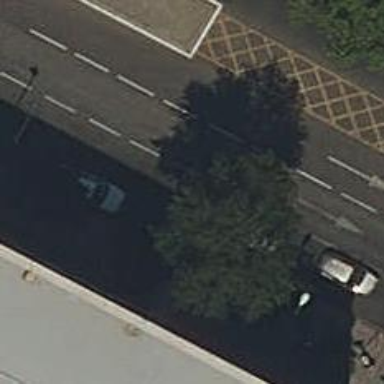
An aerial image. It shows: Bus stop with shelter. It is platform for public transport.